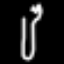
Label: fork